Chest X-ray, AP view. Patient: 59 years old, sex F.
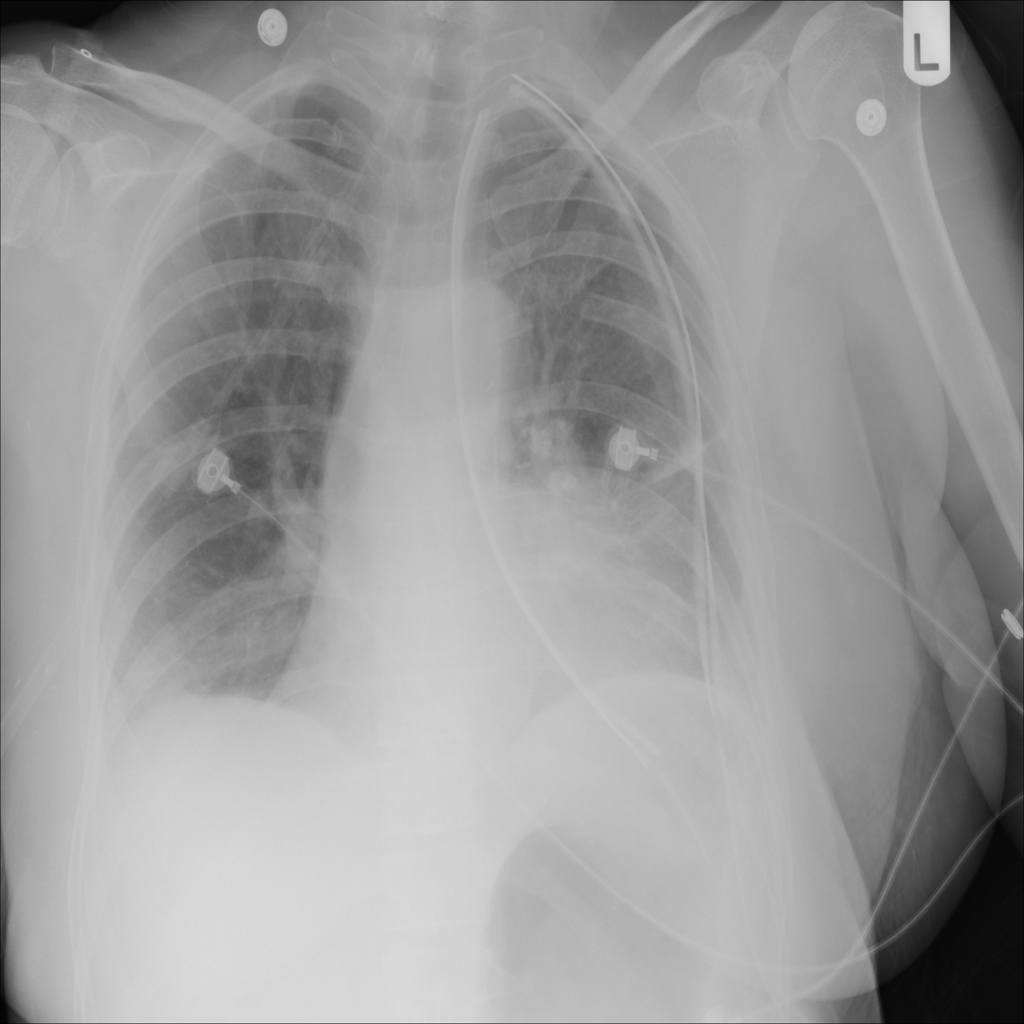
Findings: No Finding